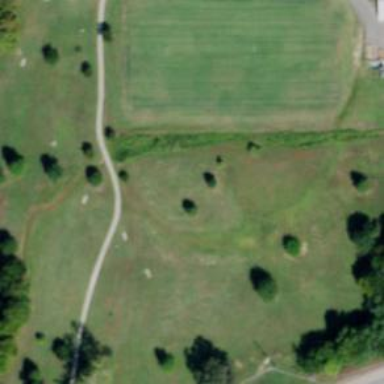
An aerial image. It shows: Disc golf hole.